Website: macys
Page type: newsletter-management
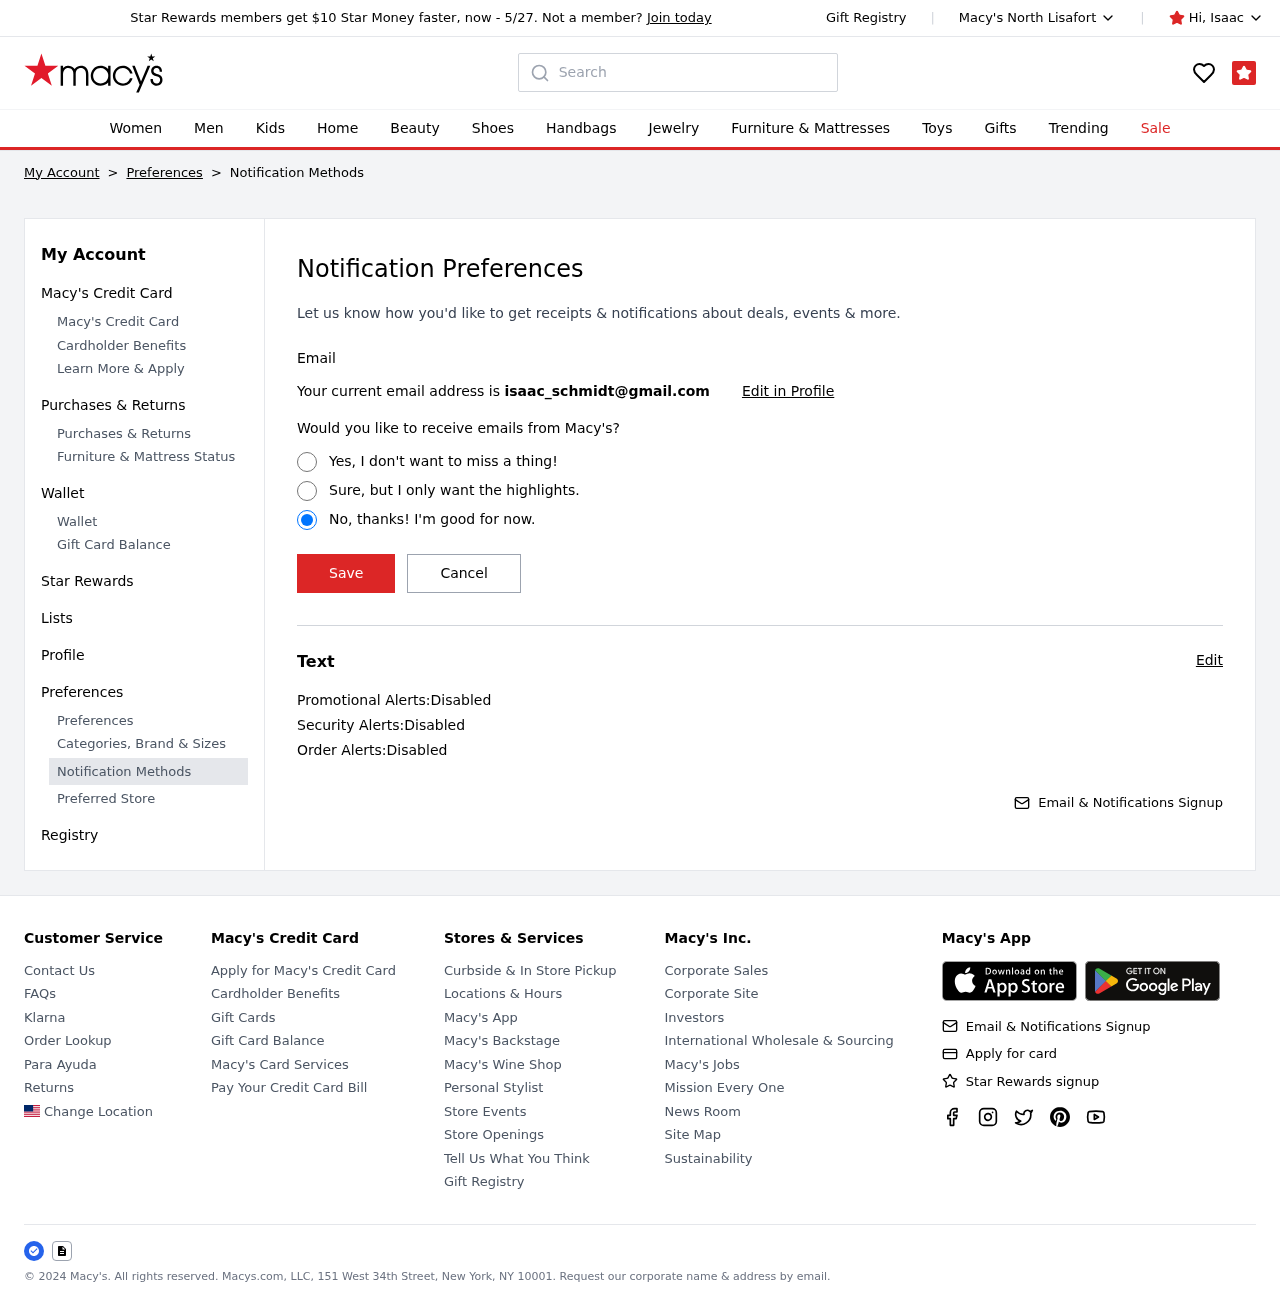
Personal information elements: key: PII_CITY
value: North Lisafort
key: PII_EMAIL
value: isaac_schmidt@gmail.com
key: PII_FIRSTNAME
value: Isaac
Search elements: key: HEADER_SEARCH
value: Search